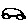
Label: car